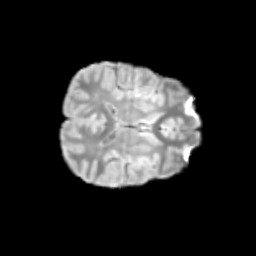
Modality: T2w
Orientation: axial
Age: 11
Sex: male
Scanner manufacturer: siemens
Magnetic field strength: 3 T
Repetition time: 3.8 s
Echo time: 0.07 s